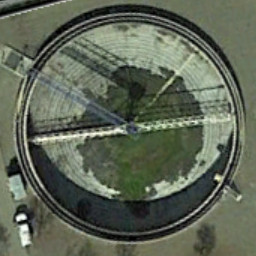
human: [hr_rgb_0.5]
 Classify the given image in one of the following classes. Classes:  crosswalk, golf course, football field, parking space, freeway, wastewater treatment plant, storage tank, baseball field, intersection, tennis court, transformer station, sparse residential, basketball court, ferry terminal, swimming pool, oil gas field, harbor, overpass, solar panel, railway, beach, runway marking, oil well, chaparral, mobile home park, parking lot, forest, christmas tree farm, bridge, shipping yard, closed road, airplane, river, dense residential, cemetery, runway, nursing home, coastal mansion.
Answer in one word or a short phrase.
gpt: wastewater treatment plant